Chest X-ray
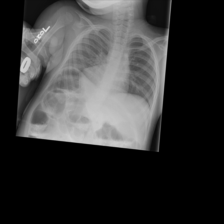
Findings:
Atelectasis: negative
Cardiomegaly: negative
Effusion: negative
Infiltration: negative
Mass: negative
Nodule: negative
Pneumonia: negative
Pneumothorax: negative
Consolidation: negative
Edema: negative
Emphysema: negative
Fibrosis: negative
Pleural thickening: negative
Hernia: negative